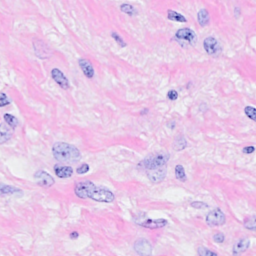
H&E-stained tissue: Breast